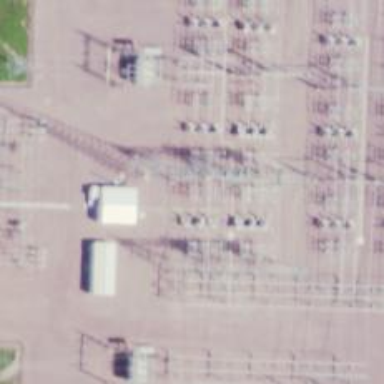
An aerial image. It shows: Switch for power supply.